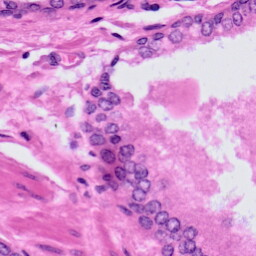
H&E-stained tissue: Prostate